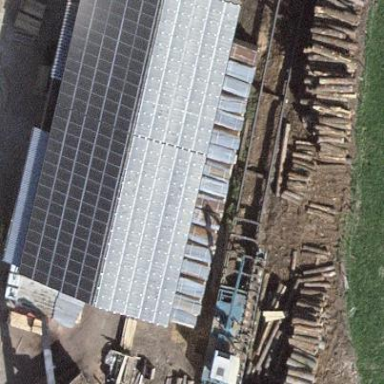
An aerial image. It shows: Solar power generator using photovoltaic panels.